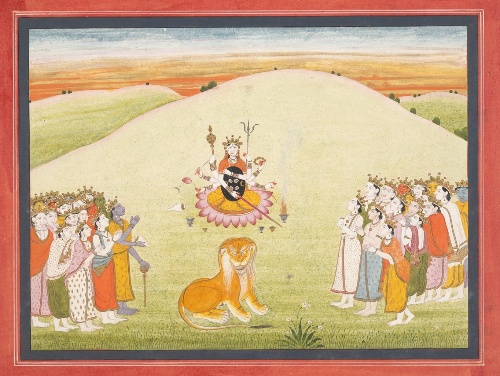
Date: ca. 1810–20
Object type: Folio
Classification: Paintings
Medium: Ink and opaque watercolor on paper
Culture: India (Punjab Hills, Guler)
Dimensions: Within borders:  6 7/8 x 9 1/8 in. (17.5 x 23.2 cm)
Department: Asian Art
Credit line: Gift of Mr. and Mrs. Peter Findlay, 1978
Accession year: 1978
Repository: Metropolitan Museum of Art, New York, NY
Tags: Hills|Gods|Durga|Lions